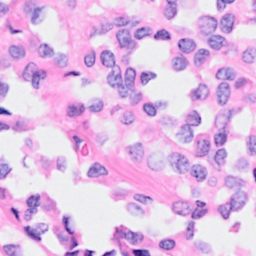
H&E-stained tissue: Breast